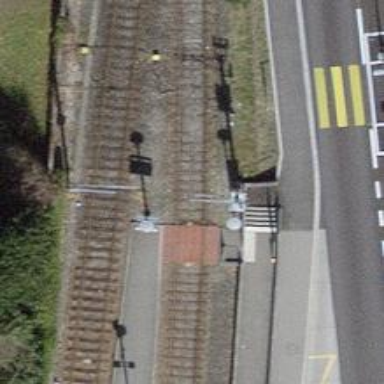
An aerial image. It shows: Crossing for the railway.